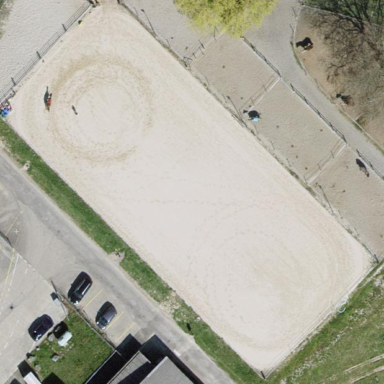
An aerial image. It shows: Equestrian sport pitch with sandy surface.